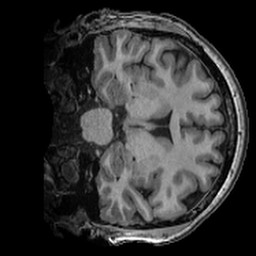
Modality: T1w
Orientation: coronal
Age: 40
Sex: female
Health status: ill
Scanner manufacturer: ge
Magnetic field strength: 3 T
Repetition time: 0.008164 s
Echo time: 0.003184 s